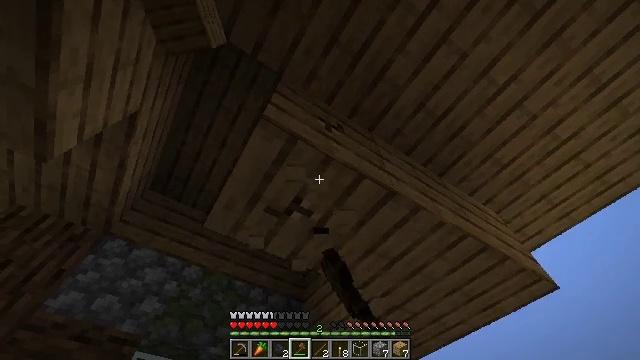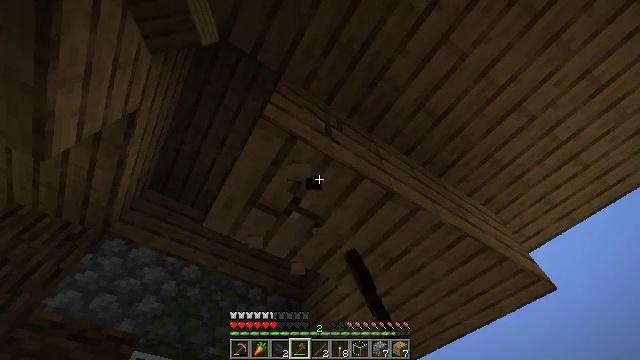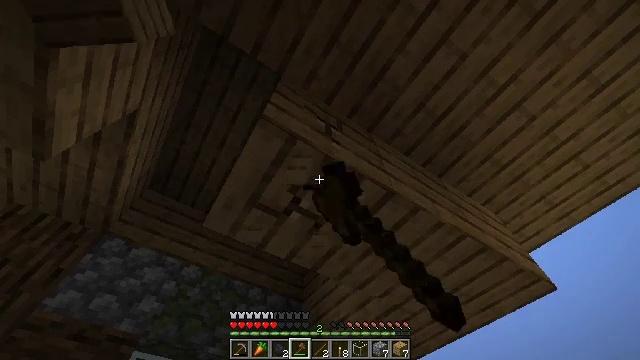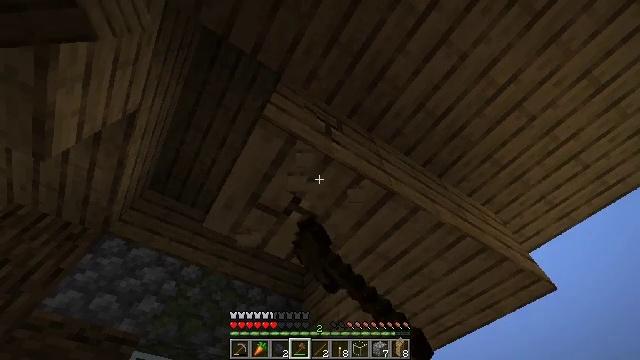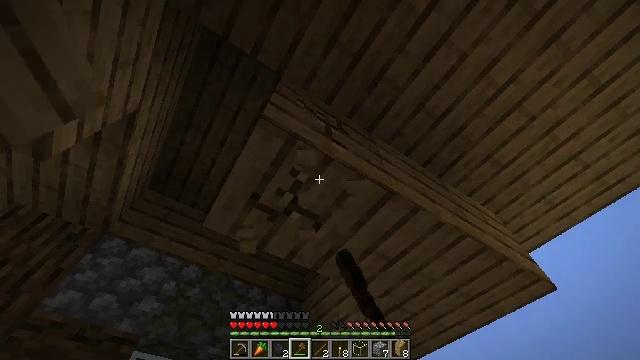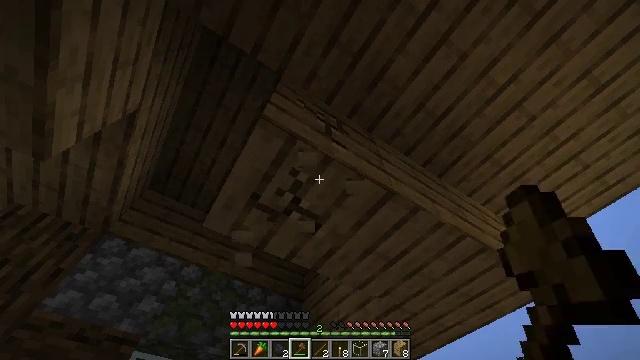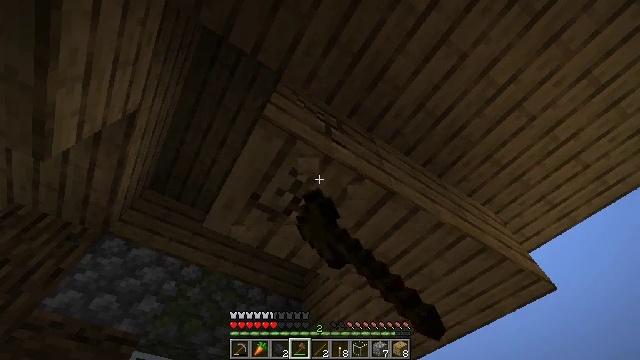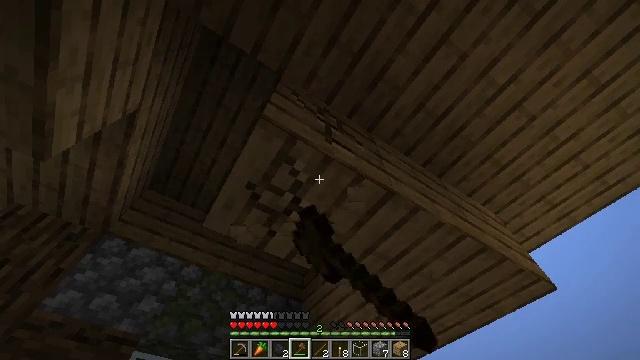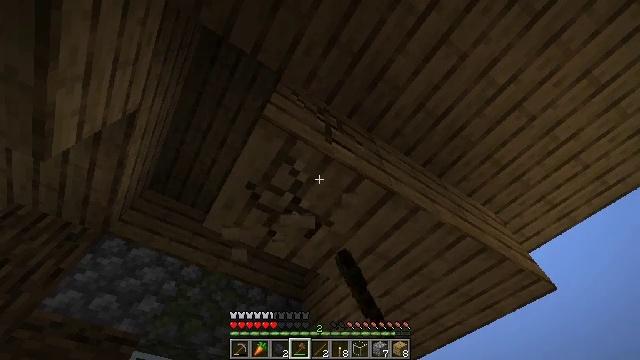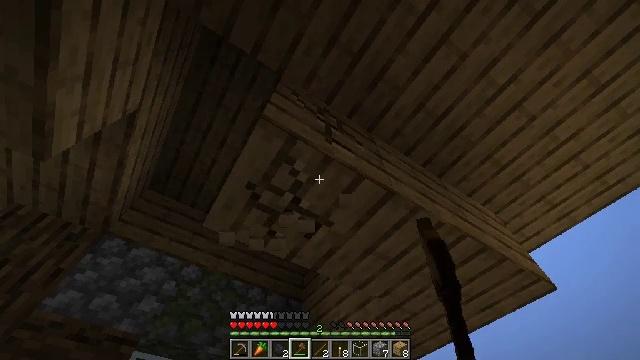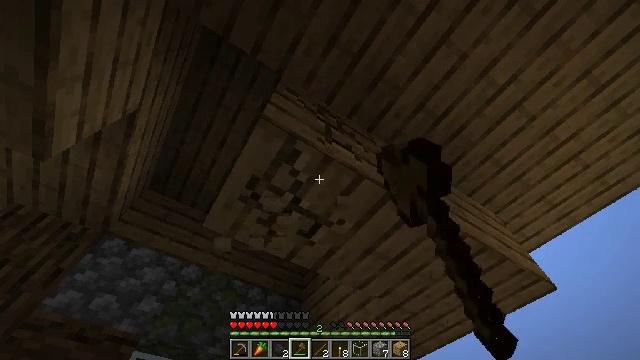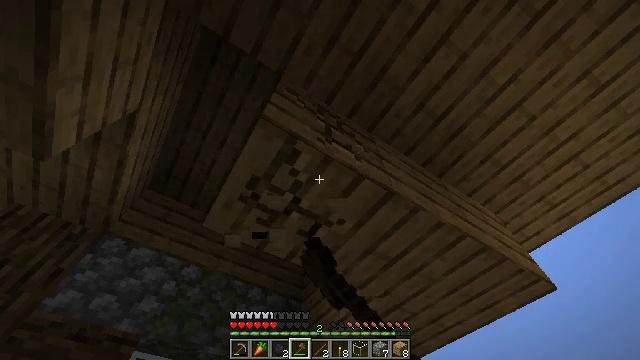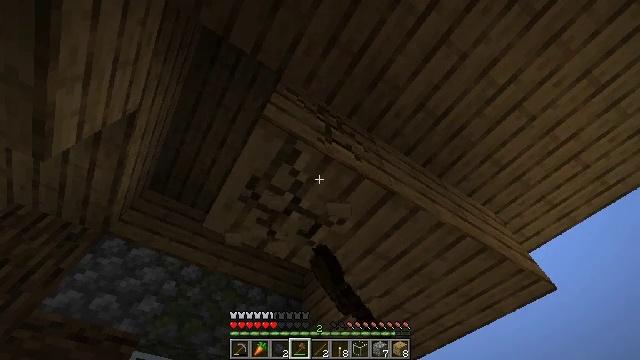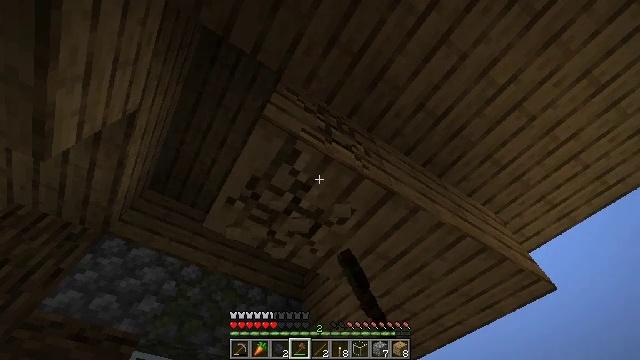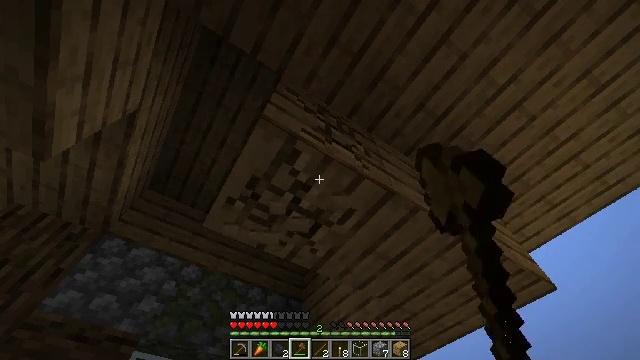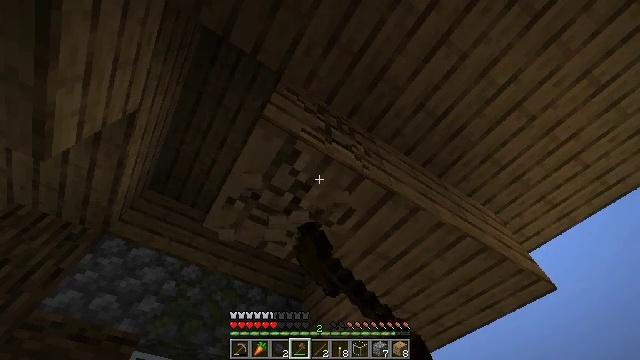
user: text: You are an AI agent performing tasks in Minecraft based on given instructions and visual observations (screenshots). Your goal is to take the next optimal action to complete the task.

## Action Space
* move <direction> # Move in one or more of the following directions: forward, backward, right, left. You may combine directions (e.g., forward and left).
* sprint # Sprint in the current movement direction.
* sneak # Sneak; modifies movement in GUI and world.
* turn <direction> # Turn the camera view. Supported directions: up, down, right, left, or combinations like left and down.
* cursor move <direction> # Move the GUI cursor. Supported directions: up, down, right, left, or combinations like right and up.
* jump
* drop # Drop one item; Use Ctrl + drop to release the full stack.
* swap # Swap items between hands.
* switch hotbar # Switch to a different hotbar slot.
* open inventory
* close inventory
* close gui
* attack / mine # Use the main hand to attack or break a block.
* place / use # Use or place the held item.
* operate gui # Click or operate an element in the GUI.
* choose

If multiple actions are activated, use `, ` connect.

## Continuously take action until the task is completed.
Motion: motion action
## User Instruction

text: Collect the oak planks from the structure.
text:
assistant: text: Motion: attack / mine
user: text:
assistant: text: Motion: attack / mine
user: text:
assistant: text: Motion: attack / mine
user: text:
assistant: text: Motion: attack / mine
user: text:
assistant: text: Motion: attack / mine
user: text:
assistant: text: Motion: attack / mine
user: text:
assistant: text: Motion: attack / mine
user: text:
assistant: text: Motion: attack / mine
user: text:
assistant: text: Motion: attack / mine
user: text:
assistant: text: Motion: attack / mine
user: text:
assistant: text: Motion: attack / mine
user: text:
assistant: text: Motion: attack / mine
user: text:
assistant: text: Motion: attack / mine
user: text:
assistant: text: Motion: attack / mine
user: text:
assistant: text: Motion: attack / mine
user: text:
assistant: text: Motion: attack / mine
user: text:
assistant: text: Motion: attack / mine
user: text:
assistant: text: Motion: attack / mine
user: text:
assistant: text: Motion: attack / mine
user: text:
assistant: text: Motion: attack / mine
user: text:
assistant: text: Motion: attack / mine
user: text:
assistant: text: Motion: attack / mine
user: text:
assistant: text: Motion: attack / mine
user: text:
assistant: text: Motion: attack / mine
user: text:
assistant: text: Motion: turn right, attack / mine
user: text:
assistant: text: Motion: attack / mine
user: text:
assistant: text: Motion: attack / mine
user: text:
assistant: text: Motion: turn right, attack / mine
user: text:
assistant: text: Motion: turn right and down, attack / mine
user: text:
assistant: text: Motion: turn right and down, attack / mine